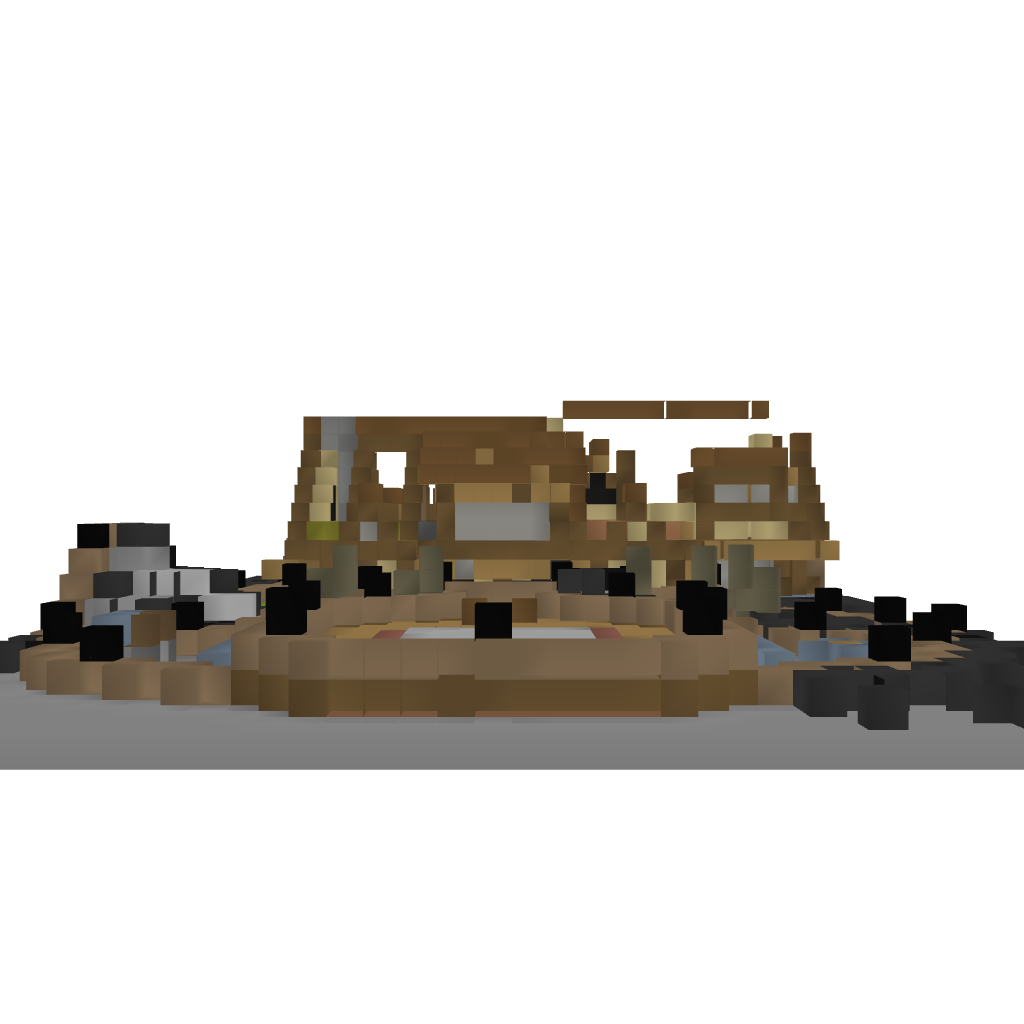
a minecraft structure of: Rustic Log Cabin